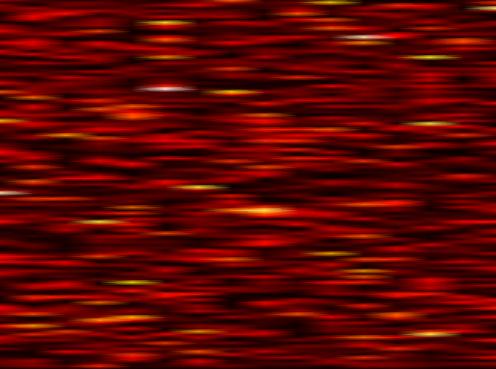
Label: OFDM